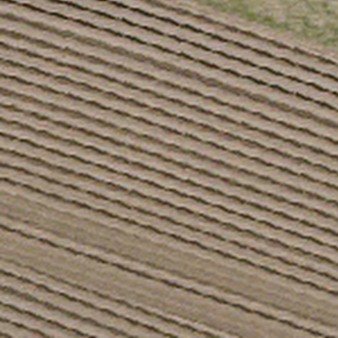
Label: other